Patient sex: M
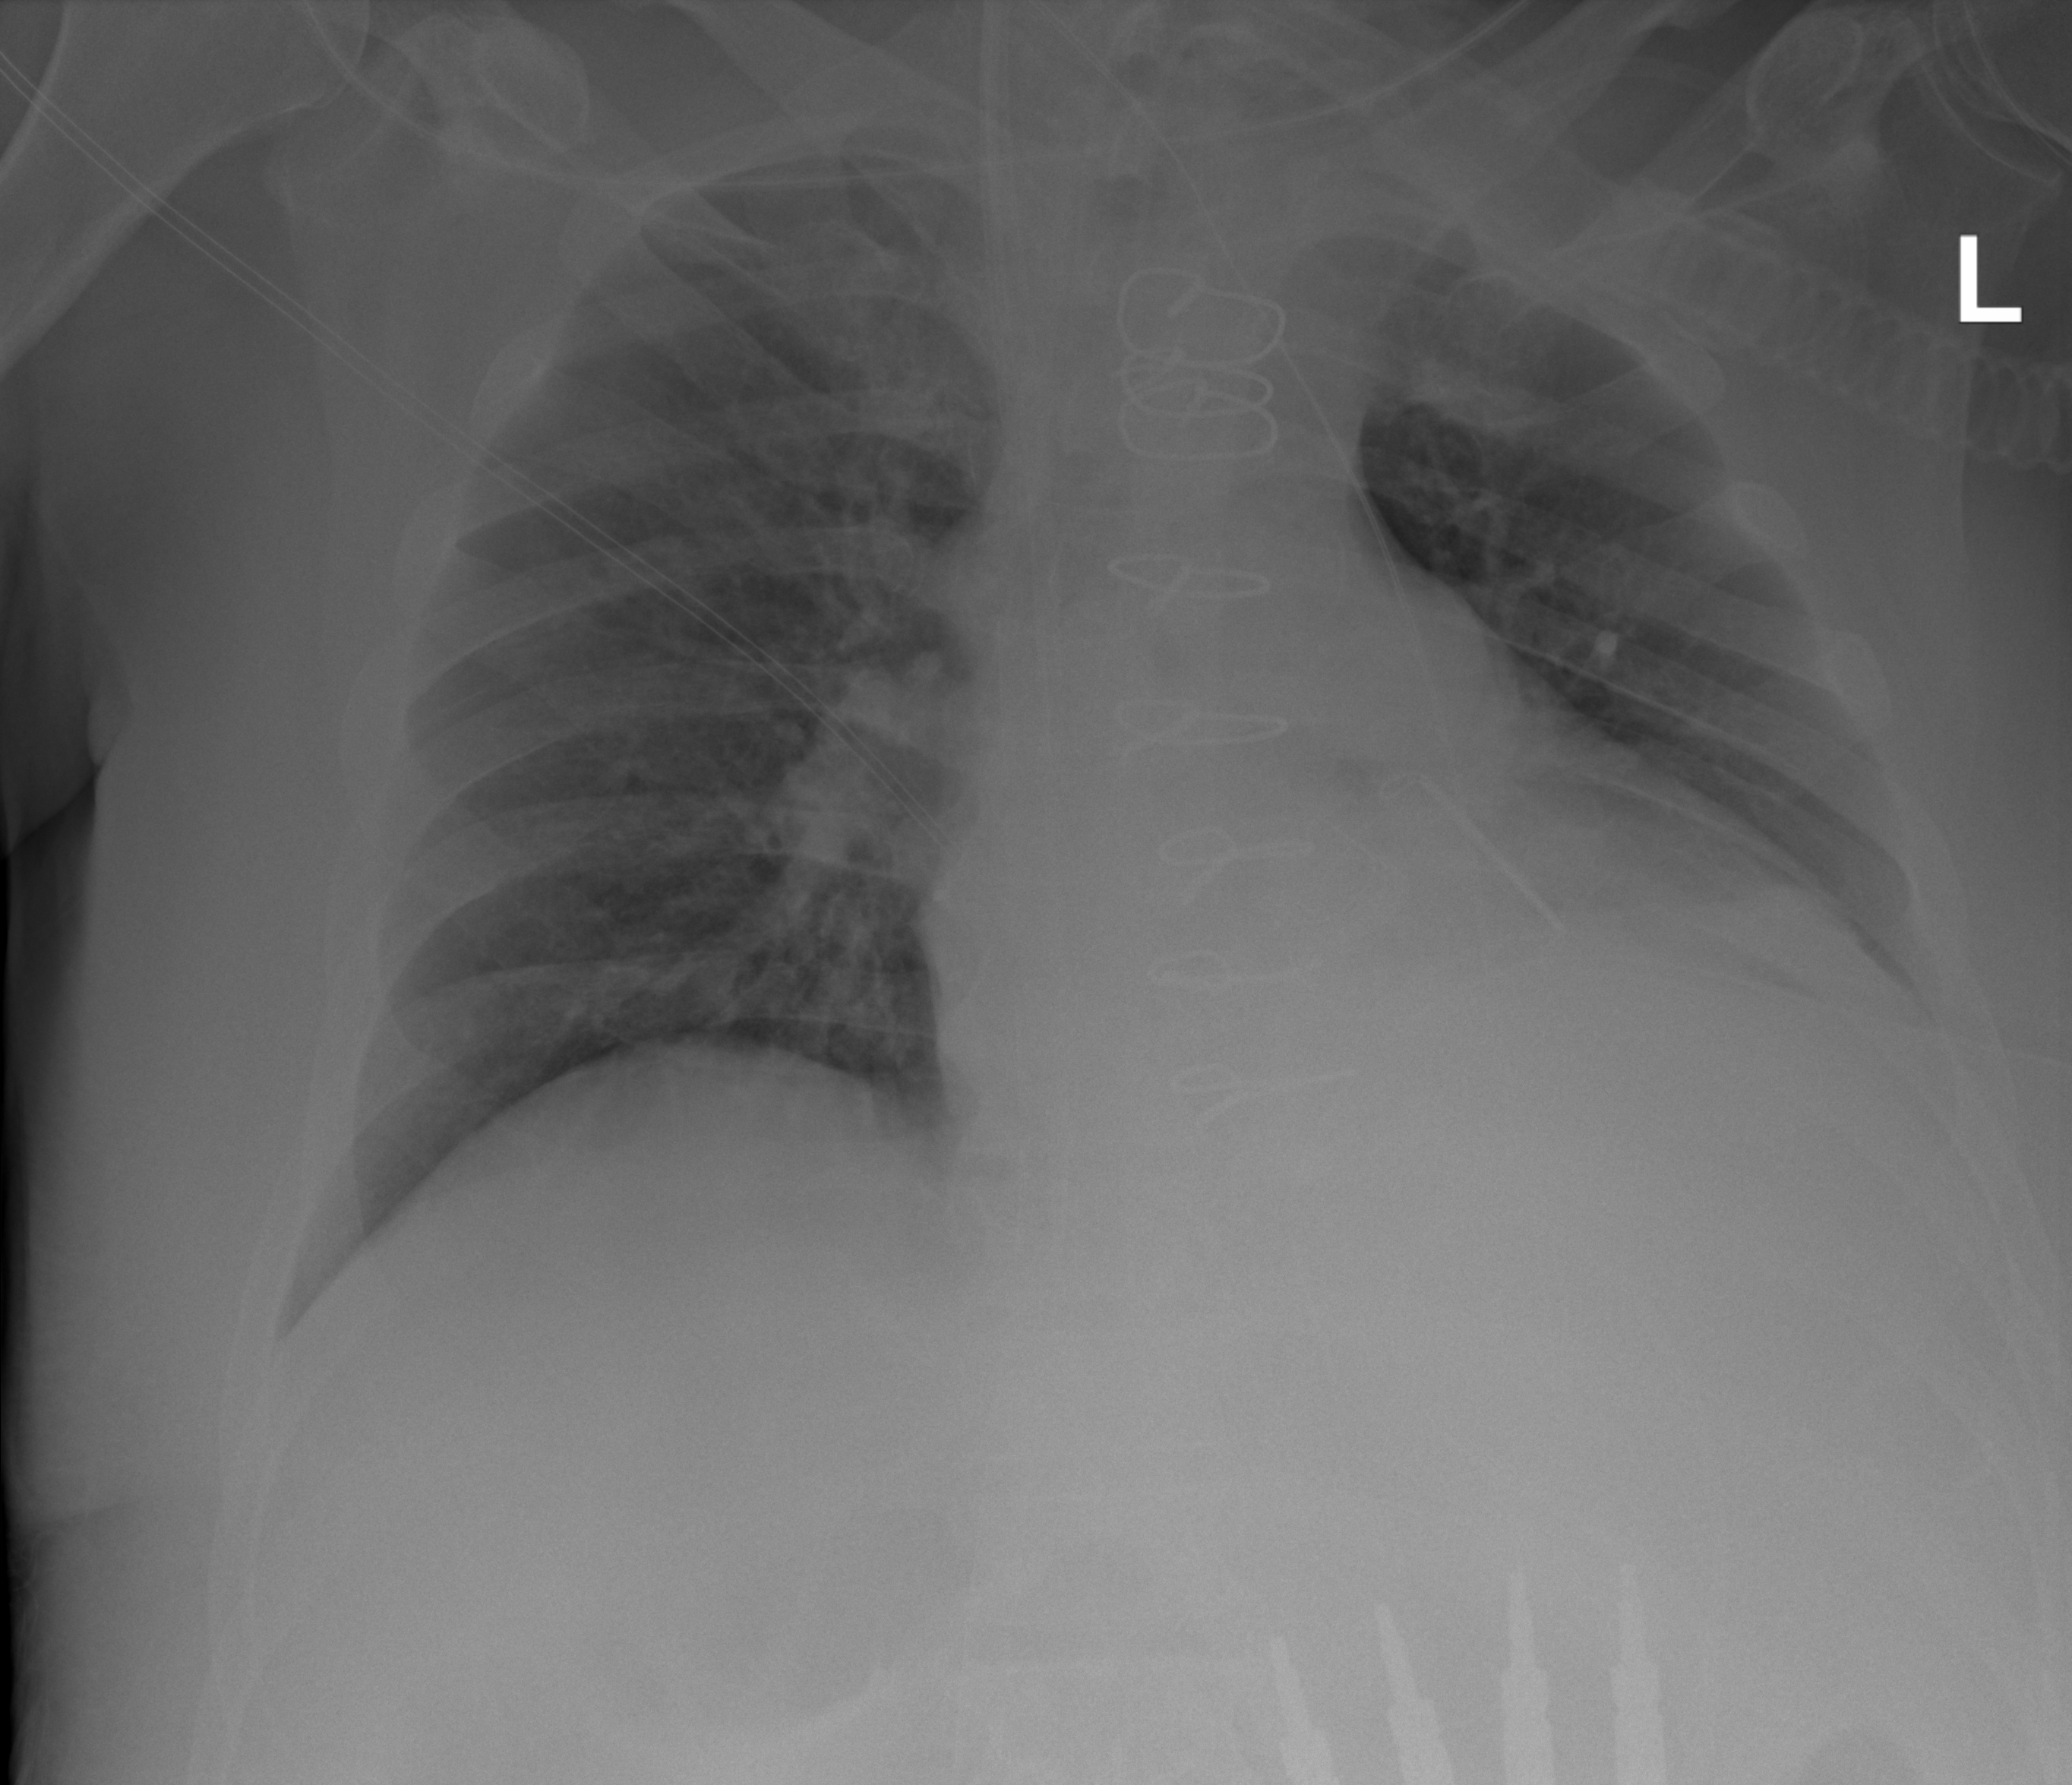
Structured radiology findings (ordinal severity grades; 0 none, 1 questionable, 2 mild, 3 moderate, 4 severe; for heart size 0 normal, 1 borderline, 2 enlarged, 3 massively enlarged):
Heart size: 2
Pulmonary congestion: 2
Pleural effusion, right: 0
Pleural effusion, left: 2
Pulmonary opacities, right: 2
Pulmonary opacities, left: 0
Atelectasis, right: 0
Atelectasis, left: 2